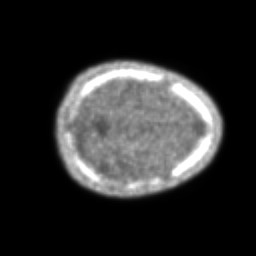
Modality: PET
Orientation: axial
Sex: female
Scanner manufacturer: ge